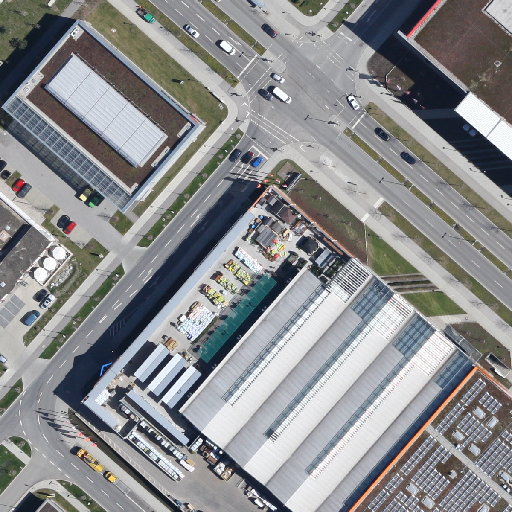
Referring expression: vehicle driving on the road